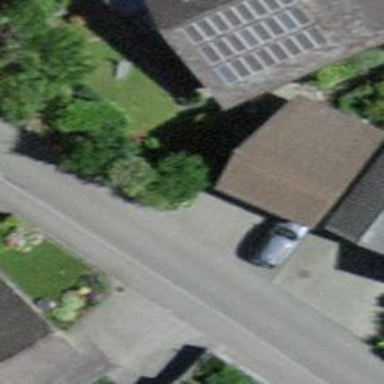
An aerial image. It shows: Garage building.